Question: I am creating am online service that creates a public profile pages for the members of different organizations. I want to have the organizations attach a domain (likely a subdomain of their main url), but I'm not sure how to set this up through PHP.
An example of what I'm looking for would be how Tumblr lets you connect your own domain:

So what I would like is for to display
I would like to know the best way to set this up in PHP, and if any special server configurations need to be put in place.
I think I may need to dynamically create a htaccess file, but is there a better way to accomplish this?
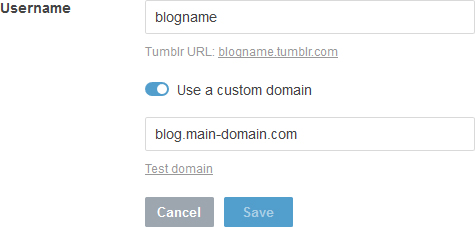
Answer: First you need to let the user set up their personal domain.
It is up to them to point it at the right IP address (which you'll probably want them to use a CNAME record for), but you'll need to give them the information they need to do that.
You will also need to provide a form so they can tell you what domain name they want you to handle for them. Store this in you database.
Then you need to show the right site when you get a request.
The general approach is to ensure that all requests are handled by the same script (use the front controller pattern).
If you want to use Virtual Name Hosting to handle specific domains with a different script (e.g. 'api.example.com') then make sure the one (the one defined first if you are using Apache) is this one. If you don't want to do that, then avoid Virtual Name Hosting entirely as it just creates complications.
Then, in the PHP script, look at '$_SERVER['HTTP_HOST']'. Compare that to the registered domains in the database. If you get a match, show that user's site. Otherwise, show your default.